Question: I have a static table view with different sections. Here you can see one of the sections:

Users can tap the cells in these sections to check them, but I want them not to be able to tap two cells from the same section, for example, if they have tapped the cell named "Name A-Z", then they tap the one named "Name Z-A", the first one gets unchecked, and the second one gets checked. To do so, I think, I should somehow check whether two cells are from the same section or not, but I don't know how to implement that. I'm using
'''
tableView(_ didSelectRowAt:)
'''
method for selecting the cells, but I don't know how to access cells' sections from there. Maybe I should use another method? Any ideas how to implement this?
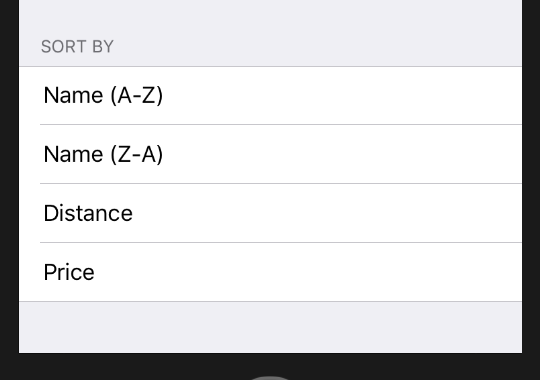
Answer: Okay so the code below lets you do a specific action whenever a cell is selected. The code recognizes what section it is in automatically as well.
Currently the table updates the label to say selected and automatically sets the other two to N/A. You can replace this with your own code to hide/show a checkmark or something.
<URL> of what the following code does as well.
'''
override func tableView(_ tableView: UITableView, didSelectRowAt indexPath: IndexPath) {
switch indexPath.section {
case 0:
switch indexPath.row {
case 0:
sectionOneCellOne.textLabel?.text = "SELECTED"
sectionOneCellTwo.textLabel?.text = "N/A"
sectionOneCellThree.textLabel?.text = "N/A"
case 1:
sectionOneCellOne.textLabel?.text = "N/A"
sectionOneCellTwo.textLabel?.text = "SELECTED"
sectionOneCellThree.textLabel?.text = "N/A"
case 2:
sectionOneCellOne.textLabel?.text = "N/A"
sectionOneCellTwo.textLabel?.text = "N/A"
sectionOneCellThree.textLabel?.text = "SELECTED"
default:
break
}
case 1:
switch indexPath.row {
case 0:
sectionTwoCellOne.textLabel?.text = "SELECTED"
sectionTwoCellTwo.textLabel?.text = "N/A"
sectionTwoCellThree.textLabel?.text = "N/A"
case 1:
sectionTwoCellOne.textLabel?.text = "N/A"
sectionTwoCellTwo.textLabel?.text = "SELECTED"
sectionTwoCellThree.textLabel?.text = "N/A"
case 2:
sectionTwoCellOne.textLabel?.text = "N/A"
sectionTwoCellTwo.textLabel?.text = "N/A"
sectionTwoCellThree.textLabel?.text = "SELECTED"
default:
break
}
default:
break
}
'''
}
The 'sectionOneCellOne' variables and such are just individual cells defined in the View Controller.